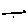
Label: line